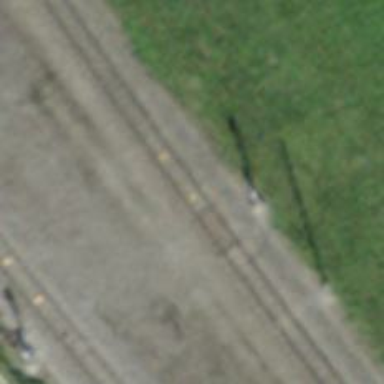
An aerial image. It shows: Railway signal.